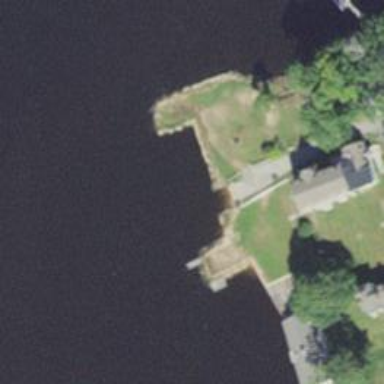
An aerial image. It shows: Slipway on leisure land.